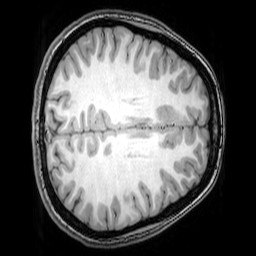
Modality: T1w
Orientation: axial
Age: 22
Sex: female
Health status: healthy
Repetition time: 0.081 s
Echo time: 0.037 s